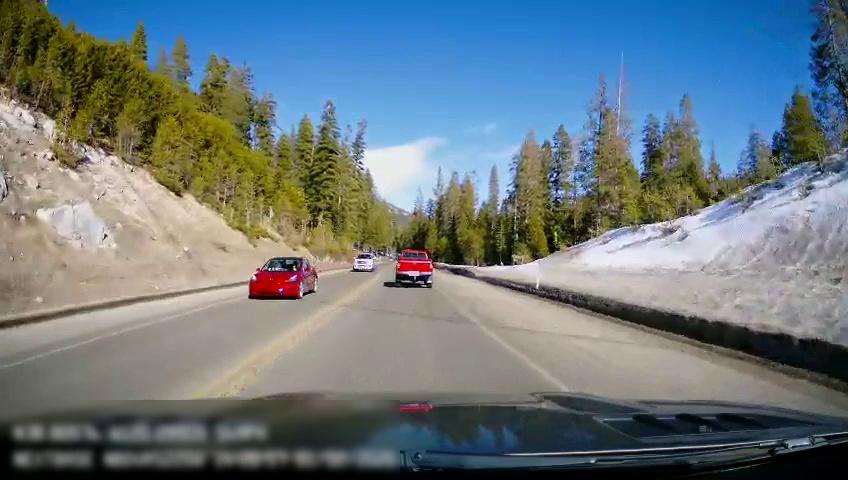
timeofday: Day
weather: Sunny
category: Drivable Space
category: Vehicles | SUV
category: Vehicles | Car
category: Vehicles | Truck
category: Lanes | Opposite Lane
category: Lanes | Opposite Lane
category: Lanes | Current Lane
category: Lanes | Current Lane